Question: So I am implementing rotations for my 3D objects in an OpenGL scene, and so far the basic rotations themselves (using quaternions) work fine. I have also mostly solved the "look-at" problem, such that I can now make any 3D object, including the camera, face any point in 3D space exactly and without difficulty.
, when commanding an object to face a given point, it will frequently roll along its local Z axis; see this image, where the small ship is looking at the point where the red, green and blue lines converge. You can see how it does not look like one might expect from an object that, say, rotated along its Y axis to face the green line, then tilted down along its X axis to face the meeting point of the three lines.

I don't necessarily want this. I would rather it look directly at that point but be tilted somewhat further clockwise (as viewed from the front), such that the tips of its wings are at the same Y level. Since the whole point of facing a point is that the local Z axis passes through that point, it shouldn't matter how the object is rotated around its local Z axis, yet the resulting rotation is consistently skewed, though the skew seems to depend on the relative position of the object and its point of focus.
In any case, here is my LookAt() code, which I would like to modify such that I have more control over the final Z rotation.
'''
void Thing::LookAt(sf::Vector3<float> Target)
{
///Derived from pseudocode found here:
///http://stackoverflow.com/questions/<PHONE>/quaternion-rotate-to
//Reset the rotation to default
m_Orientation = Quaternion();
//Get the normalized vector from the camera position to Target
sf::Vector3<double> VectorTo(Target.x - m_Position.x,
Target.y - m_Position.y,
Target.z - m_Position.z);
//Get the length of VectorTo
double VectorLength = sqrt(VectorTo.x*VectorTo.x +
VectorTo.y*VectorTo.y +
VectorTo.z*VectorTo.z);
//Normalize VectorTo
VectorTo.x /= VectorLength;
VectorTo.y /= VectorLength;
VectorTo.z /= VectorLength;
//Straight-ahead vector
sf::Vector3<double> LocalVector = m_Orientation.MultVect(sf::Vector3<double>(0, 0, -1));
//Get the cross product as the axis of rotation
sf::Vector3<double> Axis(VectorTo.y*LocalVector.z - VectorTo.z*LocalVector.y,
VectorTo.z*LocalVector.x - VectorTo.x*LocalVector.z,
VectorTo.x*LocalVector.y - VectorTo.y*LocalVector.x);
//Normalize the axis
//Get the length of VectorTo
double AxisLength = sqrt(Axis.x*Axis.x +
Axis.y*Axis.y +
Axis.z*Axis.z);
//Normalize VectorTo
Axis.x /= AxisLength;
Axis.y /= AxisLength;
Axis.z /= AxisLength;
//Get the dot product to find the angle
double DotProduct = (VectorTo.x*LocalVector.x +
VectorTo.y*LocalVector.y +
VectorTo.z*LocalVector.z);
double Angle = acos(DotProduct);
//Determine whether or not the angle is positive
//Get the cross product of the axis and the local vector
sf::Vector3<double> ThirdVect(Axis.y*LocalVector.z - Axis.z*LocalVector.y,
Axis.z*LocalVector.x - Axis.x*LocalVector.z,
Axis.x*LocalVector.y - Axis.y*LocalVector.x);
//If the dot product of that and the local vector is negative, so is the angle
if (ThirdVect.x*VectorTo.x + ThirdVect.y*VectorTo.y + ThirdVect.z*VectorTo.z < 0)
{
Angle = -Angle;
}
//Finally, create a quaternion
//Quaternion AxisAngle;
m_Orientation.FromAxisAngle(Angle, Axis.x, Axis.y, Axis.z);
m_Orientation.RotationMatrix(m_RotationMatrix);
}
'''
My problem is that I don't know how I might obtain control over the final rotation around the Z axis. Note that when I extract a Z angle from the m_Orientation quaternion, it tells me that the ship pictured above is rotated 0 radians around its Z axis. I tried manually setting the Z component to 0 and renormalizing the quaternion, but (obviously I suppose) that didn't work.
For the time being, it would be fine to calculate the particular Z component required for the ship to be rotated "topside up," i.e. such that its two wingtips are on the same Y level and its Y axis is as steep as possible, but I'd like a clearer idea of how to manipulate the final Z rotation. Any ideas or resources?
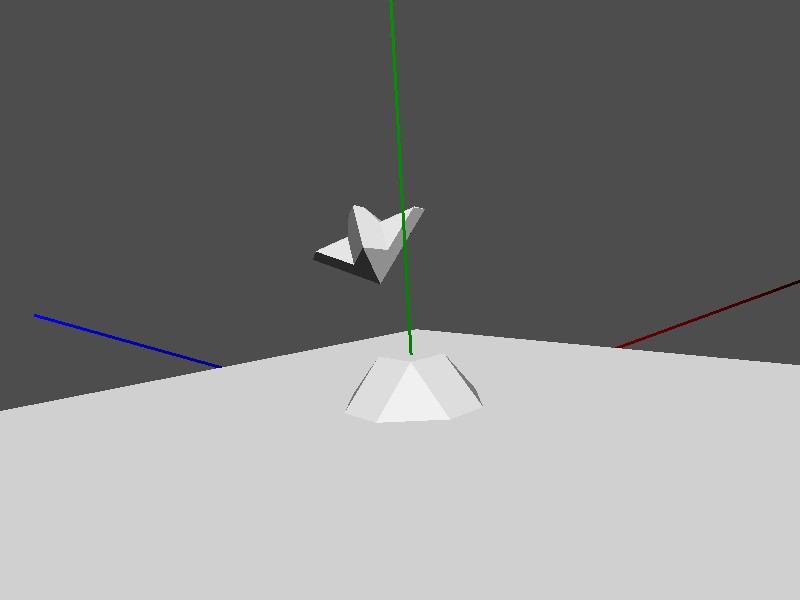
Answer: If you perform a single rotation about an arbitrary axis, it is natural that you get this result. Have you imagined the transformation?
However, there is an easier way to construct the rotation matrix. You just have to find the vectors the axes are mapped to.
So e.g. the z-axis (forward direction) is mapped to 'z = VectorTo' or 'z = -VectorTo' if the model points towards -z. To preserve the up-direction, you need to define it. Let's say 'up = (0, 1, 0)'. Then the x-axis is mapped to the cross product of 'x = z x up'. And finally you need to recalculate the up-vector to maintain a pure rotation with 'y = x x z'. (The x in the middle specifies the cross product operator).
Having calculated these vectors, you are now able to construct the transformation matrix as follows (with the normalized vectors):
'''
/ x.x y.x z.x 0 | x.y y.y z.y 0 |
T = | x.z y.z z.z 0 |
\ 0 0 0 1 /
'''
Depending on your API, you might need to transpose this matrix.
If you need the quaternion, you can use a method like <URL>.